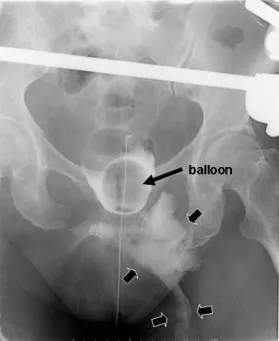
Retrograde cystography. Performed on day 4, and . Leakage of extraperitoneal contrast medium outside the bladder is observed (arrows).
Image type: radiology (x_ray)